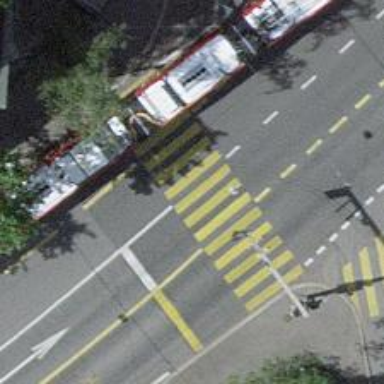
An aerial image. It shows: Road crossing with traffic signals.